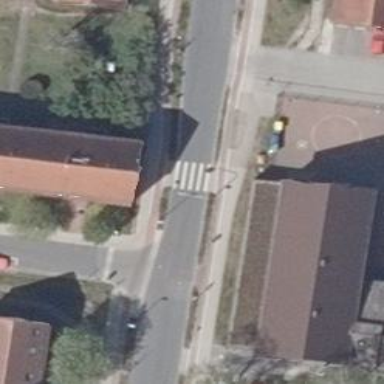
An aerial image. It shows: Uncontrolled road crossing.